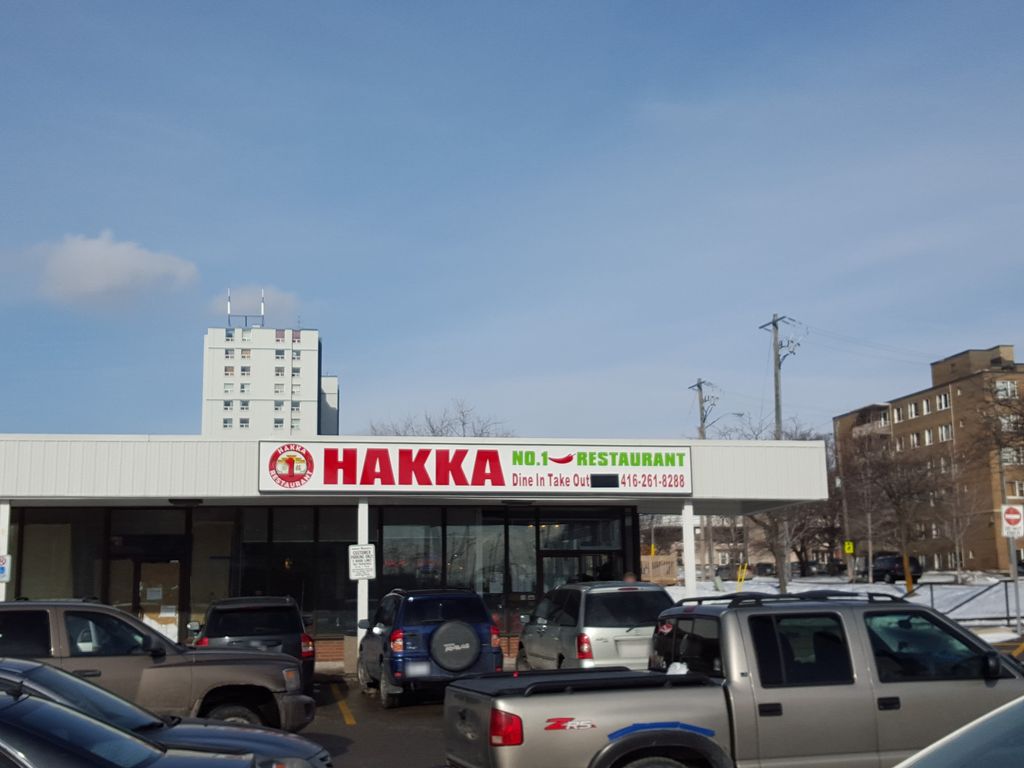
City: toronto